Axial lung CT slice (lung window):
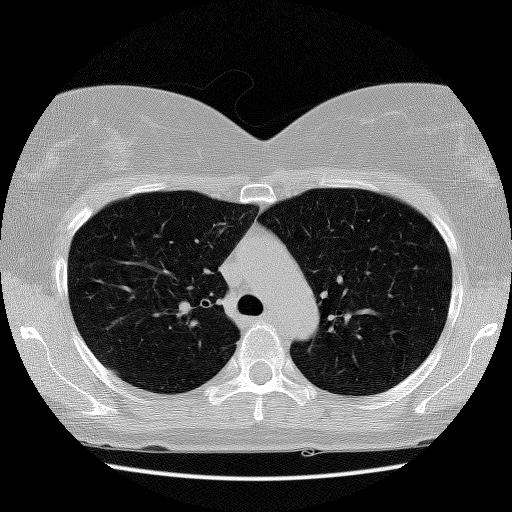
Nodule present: no